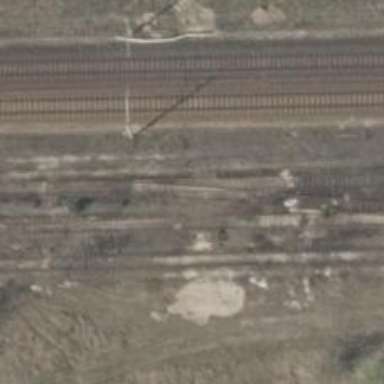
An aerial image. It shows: Disused railway yard.